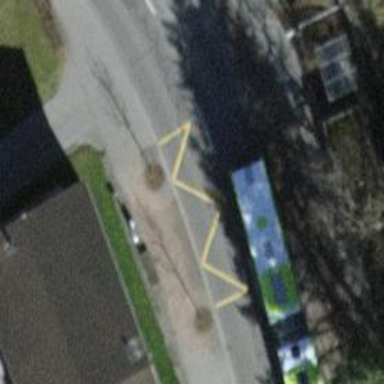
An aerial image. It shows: Public transport stop position.